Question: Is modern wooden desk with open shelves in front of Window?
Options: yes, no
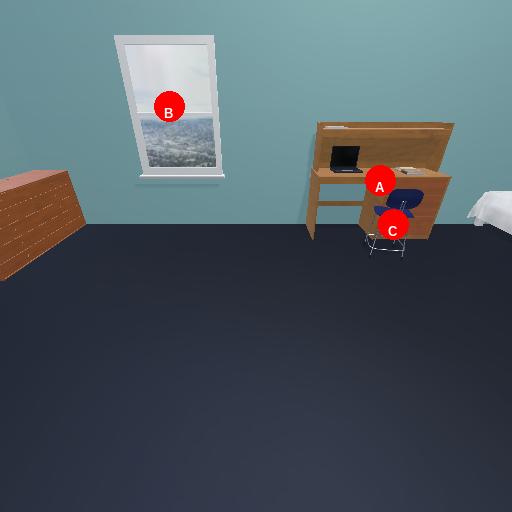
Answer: yes